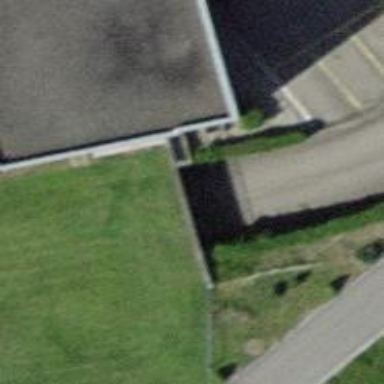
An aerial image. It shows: Parking entrance.